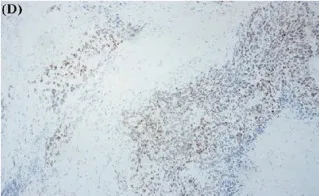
Immunohistochemical staining of TP53 gene in excised specimens. (B-D) TP53 gene staining in tumor sample.
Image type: pathology (immunostaining)